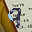
Label: 9